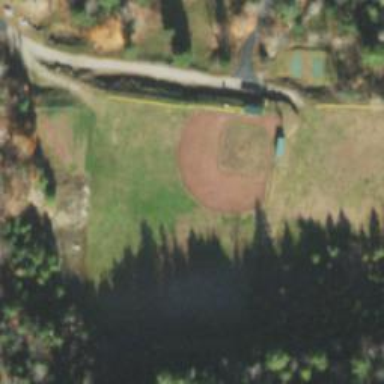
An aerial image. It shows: Baseball pitch for leisure and sports activities.